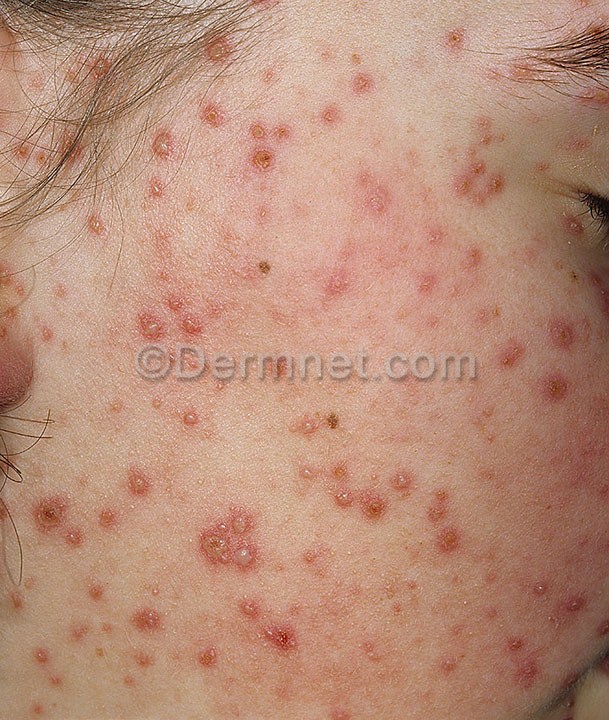
Disease: Warts Molluscum and other Viral Infections